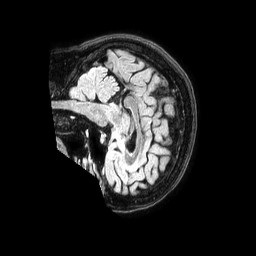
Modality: FLAIR
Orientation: sagittal
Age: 59
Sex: female
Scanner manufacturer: philips
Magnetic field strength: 1.5 T
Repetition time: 4.8 s
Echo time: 0.3 s